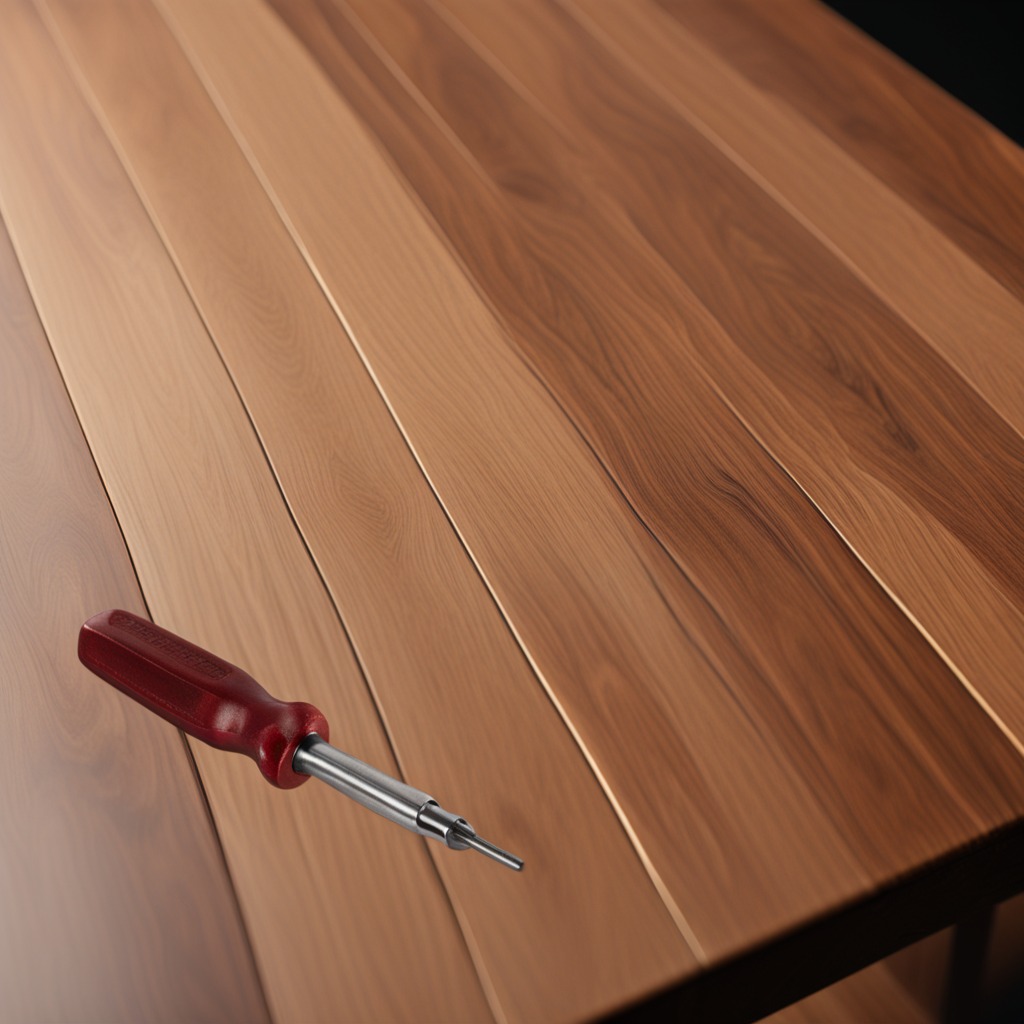
A screwdriver is lying on the wooden table in a carpentry studio.